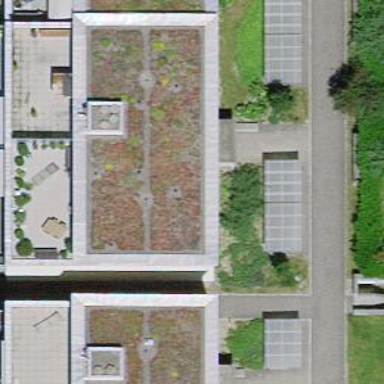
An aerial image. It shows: Residential building with flat roof.